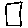
Label: square